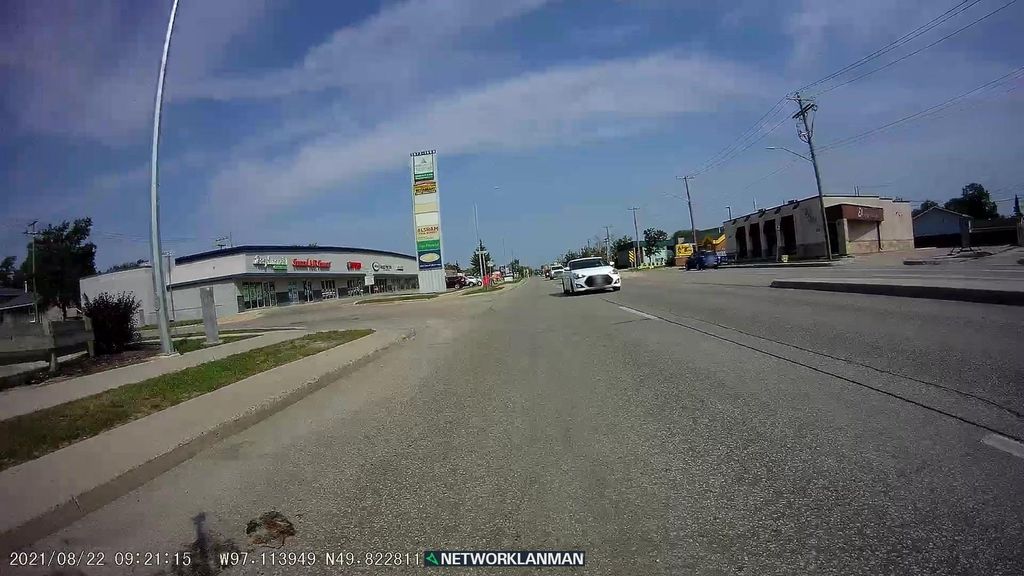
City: winnipeg